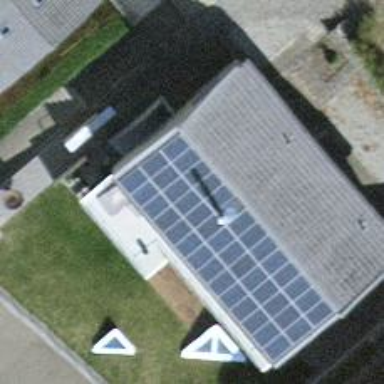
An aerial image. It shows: Solar photovoltaic panel generator located on building's roof.